Question: I want three buttons equally spaced and equally sized. when the text of one of the button is more than 3 words (new line), the button drops below as shown in picture. Is there a way to fix the same where in all the three buttons are in the same line? I tried using the 'TableLayout'/'Row' but it did not help.
'''
<?xml version="1.0" encoding="utf-8"?>
<LinearLayout android:id="@+id/linearLayout1"
android:layout_alignParentBottom="true" android:layout_width="fill_parent"
android:layout_height="wrap_content" xmlns:android="http://schemas.android.com/apk/res/android">
<Button android:text="Trade"
android:layout_weight="1" android:layout_height="wrap_content"
android:layout_width="0dip" ></Button>
<Button android:text="Set Alert"![enter image description here][2]
android:layout_weight="1" android:layout_height="wrap_content"
android:layout_width="0dip" ></Button>
<Button android:text="Add to watchlist"
android:layout_weight="1" android:layout_height="wrap_content"
android:layout_width="0dip"></Button>
</LinearLayout>
'''

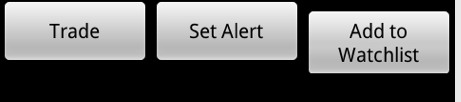
Answer: I tried that, and it works for me when I take your above layout and set the android:layout_height to "fill_parent" on the 3 buttons.
(Though this is an interesting issue, not sure why that last button is a bit offset.)